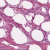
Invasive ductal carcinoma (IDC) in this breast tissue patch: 0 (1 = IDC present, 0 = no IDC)